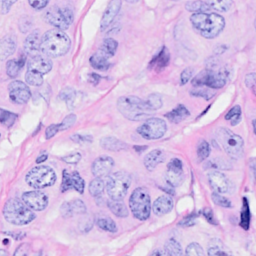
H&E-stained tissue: Breast